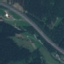
Label: Highway